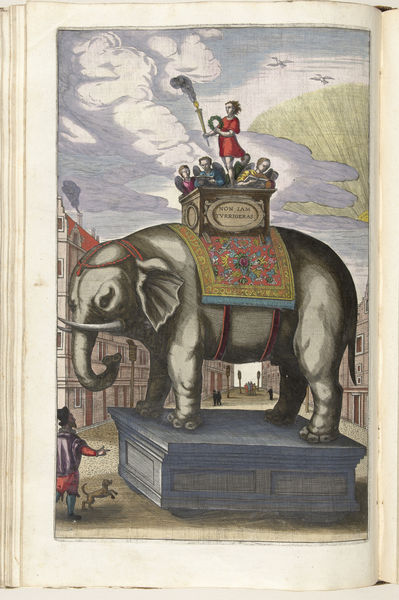
Titel: Praalwagen met een olifant
Standort: Amsterdam
Institution: Rijksmuseum
Schlagwörter: blau, himmel, mann, weiß, wolken, stadt, frau, kleid, haus, hund, rot, teppich, sockel, vögel, decke, statue, platz, denkmal, gänse, kranz, lorbeerkranz, fackel, elefant, rüssel, elefnt